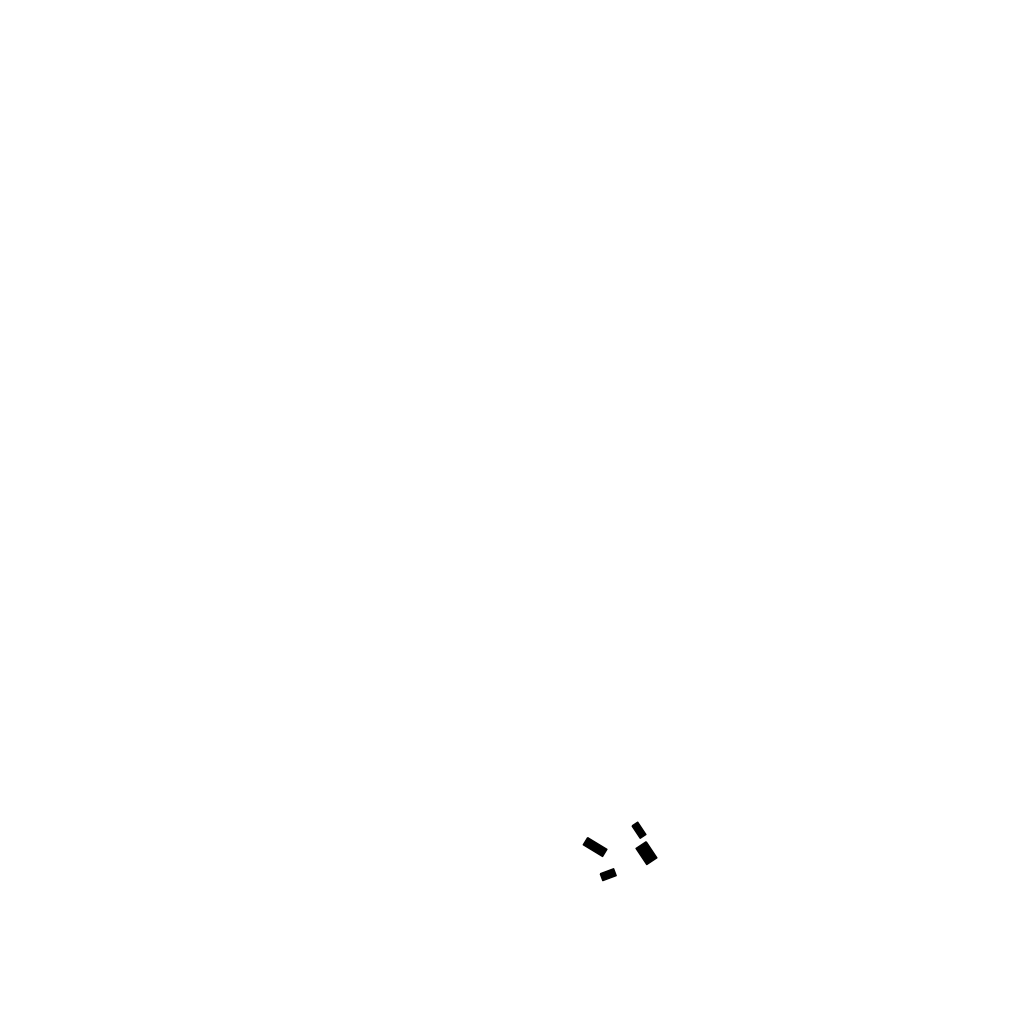
Tags: overhead vector_map, recreation, residential, individual_rise, density_1, Building, 1.0 km²